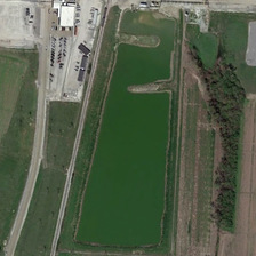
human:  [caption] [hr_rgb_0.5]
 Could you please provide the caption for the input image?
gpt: A rectangular pond is next to a parking lot and some green trees.

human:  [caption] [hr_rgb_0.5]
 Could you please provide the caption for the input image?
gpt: A long rectangular lagoon is close to a parking lot and some green trees.

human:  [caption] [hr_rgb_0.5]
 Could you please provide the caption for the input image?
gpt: a long rectangular lake is near a parking lot and some green trees.

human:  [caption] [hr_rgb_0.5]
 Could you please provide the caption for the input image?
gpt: The square is in the parking lot and green trees.

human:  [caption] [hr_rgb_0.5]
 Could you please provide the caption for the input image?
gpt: The long rectangular pond is near the parking lot and some green trees.